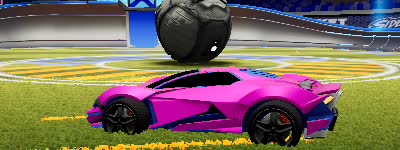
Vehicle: werewolf